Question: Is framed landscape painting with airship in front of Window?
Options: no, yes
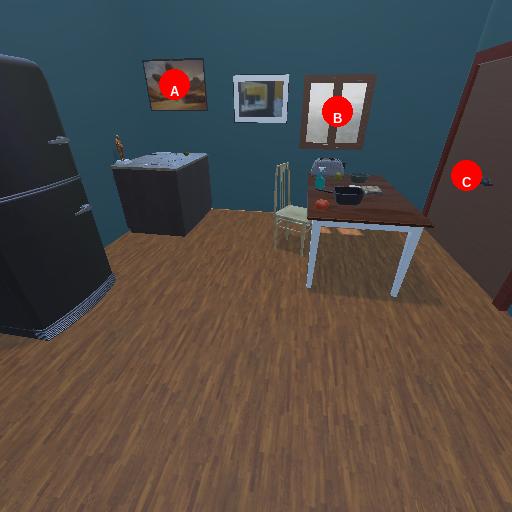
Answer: no